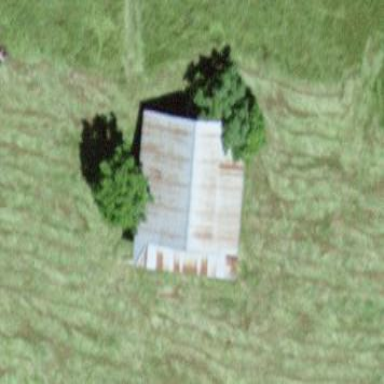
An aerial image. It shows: Rural barn.